Aerial crown-view tile of a tropical tree (Barro Colorado Island, Panama), acquired 20240918:
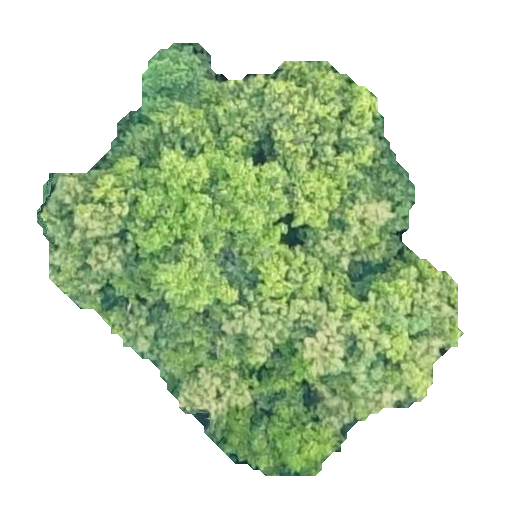
Species: Prioria copaifera
GBIF accepted scientific name: Prioria copaifera
Crown area: 180.851 m²